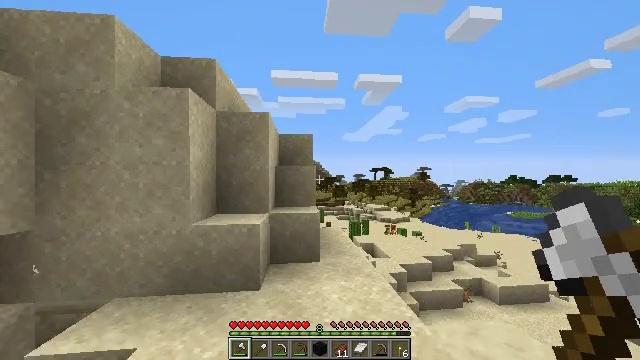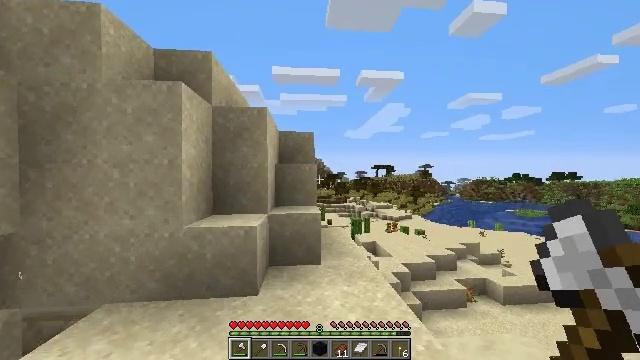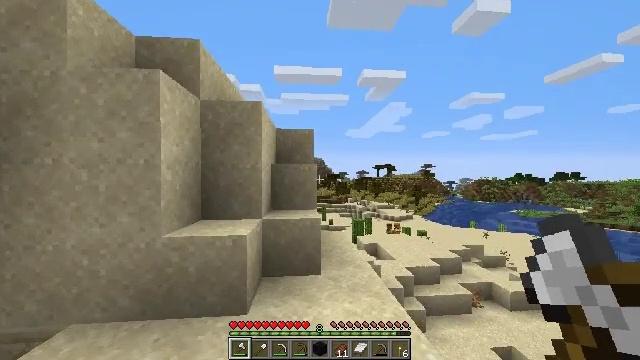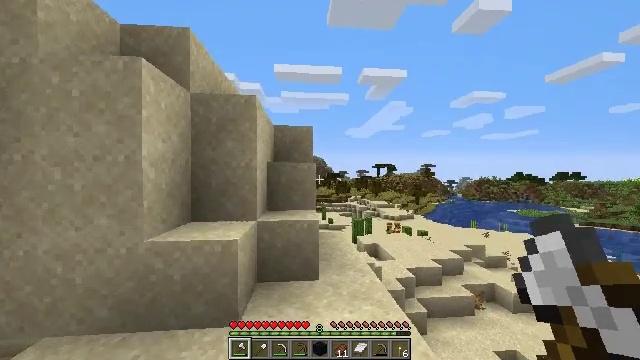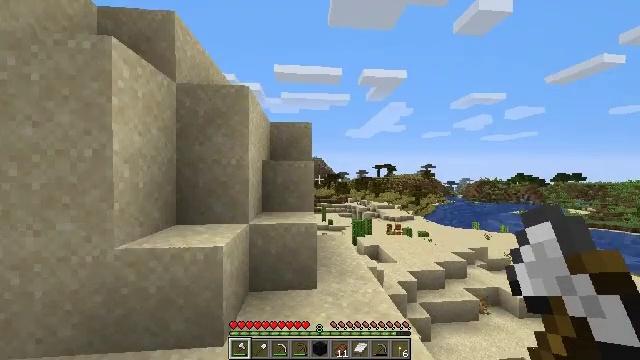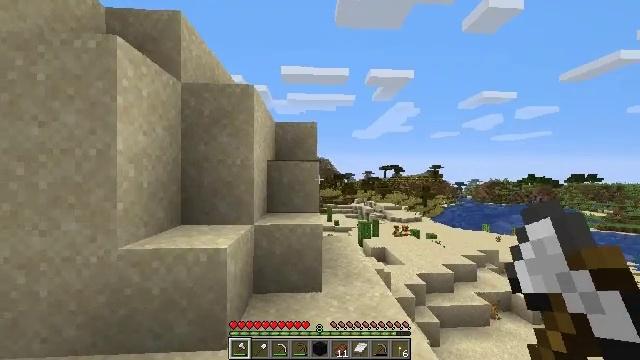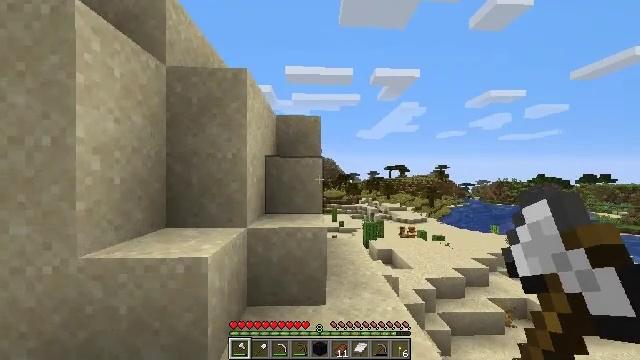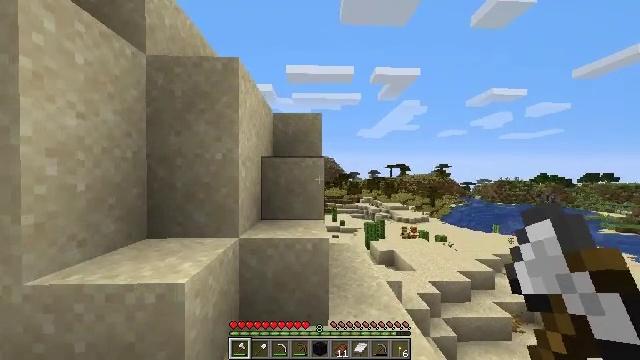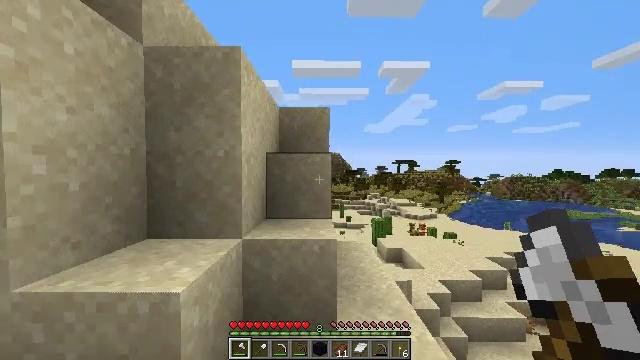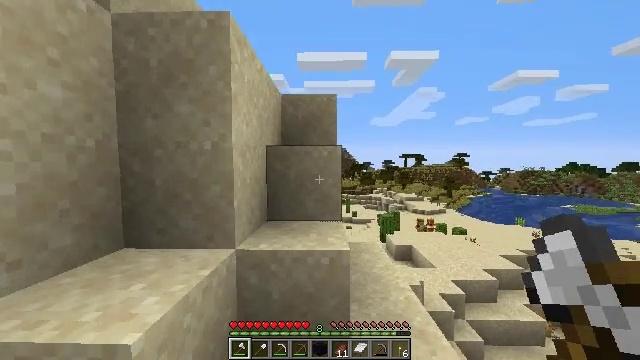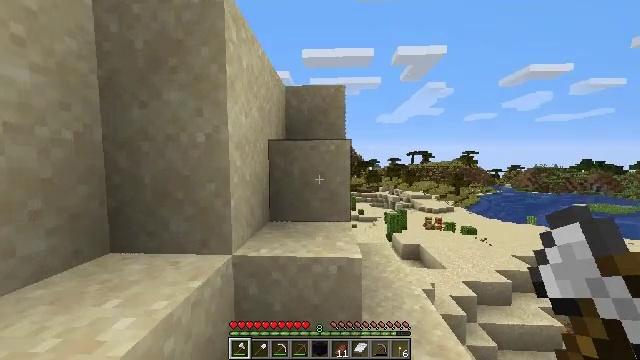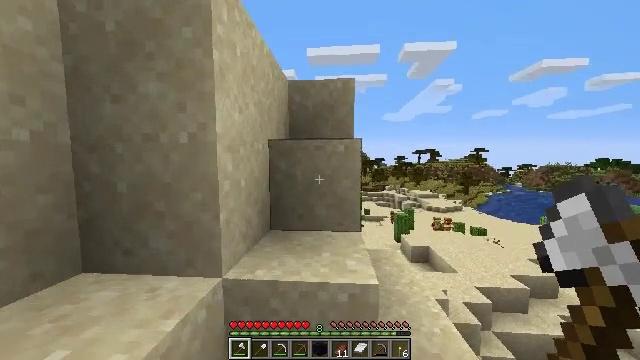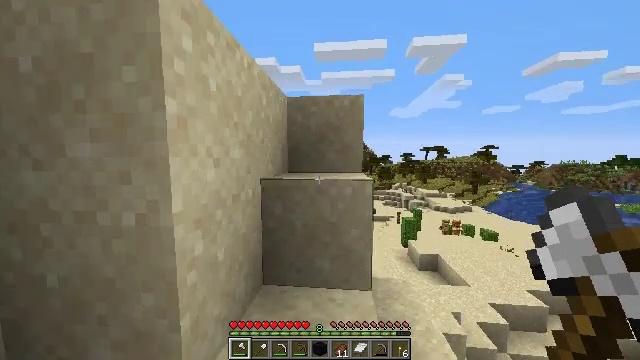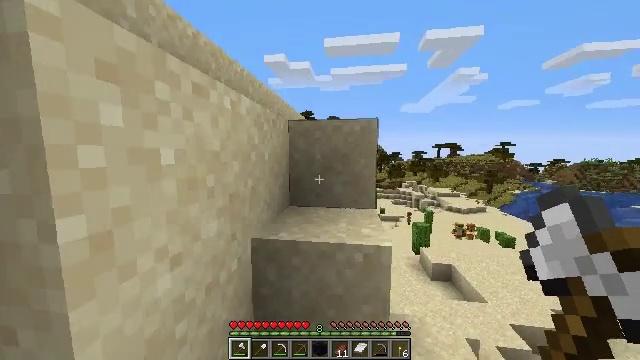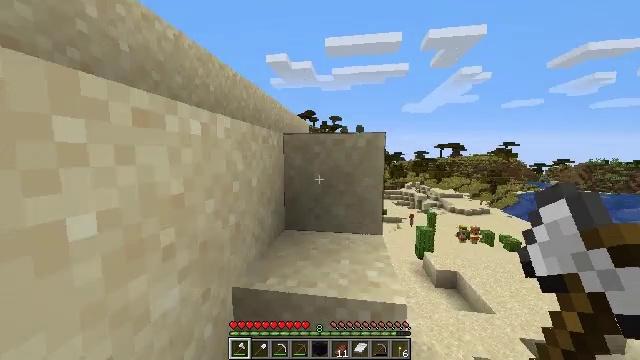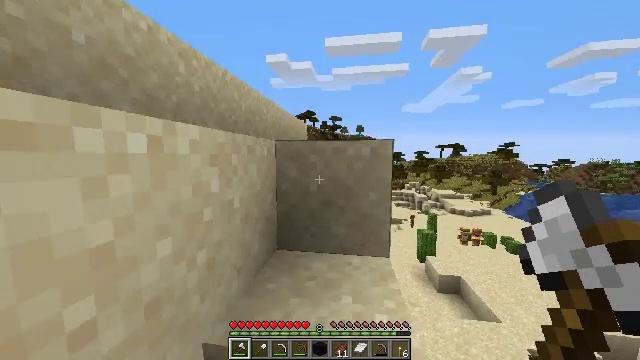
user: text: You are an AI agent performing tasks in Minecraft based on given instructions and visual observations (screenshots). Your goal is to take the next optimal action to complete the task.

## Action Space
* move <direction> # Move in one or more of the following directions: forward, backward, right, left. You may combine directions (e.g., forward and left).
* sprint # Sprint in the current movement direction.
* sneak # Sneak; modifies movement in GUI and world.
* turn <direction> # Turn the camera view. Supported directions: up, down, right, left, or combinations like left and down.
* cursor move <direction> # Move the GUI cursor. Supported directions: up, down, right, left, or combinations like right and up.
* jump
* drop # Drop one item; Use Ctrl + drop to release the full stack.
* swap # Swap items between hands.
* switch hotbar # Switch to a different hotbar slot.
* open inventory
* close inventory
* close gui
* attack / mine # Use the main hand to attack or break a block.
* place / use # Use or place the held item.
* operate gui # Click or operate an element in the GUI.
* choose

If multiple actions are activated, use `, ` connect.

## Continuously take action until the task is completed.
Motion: motion action
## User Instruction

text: Harvest the mature beetroots.
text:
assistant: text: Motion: move forward
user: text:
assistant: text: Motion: move forward
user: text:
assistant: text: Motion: move forward
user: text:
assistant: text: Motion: move forward
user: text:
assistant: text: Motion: move forward, turn left
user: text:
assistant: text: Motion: move forward, turn left
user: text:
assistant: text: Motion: move forward
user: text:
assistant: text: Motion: move forward, turn left and down
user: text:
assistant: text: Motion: move forward, turn left and down
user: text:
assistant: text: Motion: move forward, turn left
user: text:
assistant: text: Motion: move forward, turn left, jump
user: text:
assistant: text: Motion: move forward, turn left, jump
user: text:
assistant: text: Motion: move forward, turn left and down, jump
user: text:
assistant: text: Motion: move forward, jump
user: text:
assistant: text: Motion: move forward
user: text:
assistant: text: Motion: move forward
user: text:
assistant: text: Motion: move forward
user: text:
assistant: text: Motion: move forward, turn down
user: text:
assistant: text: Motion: move forward, turn down, jump
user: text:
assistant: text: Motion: move forward, turn down, jump
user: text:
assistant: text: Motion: move forward, turn right and down, jump
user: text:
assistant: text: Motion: move forward, turn down, jump
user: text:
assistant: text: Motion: move forward
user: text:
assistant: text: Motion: move forward
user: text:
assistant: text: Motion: move forward
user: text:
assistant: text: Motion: move forward
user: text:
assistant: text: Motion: move forward, jump
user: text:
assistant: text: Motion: move forward, jump
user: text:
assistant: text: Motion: move forward, jump
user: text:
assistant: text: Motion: move forward, turn left, jump